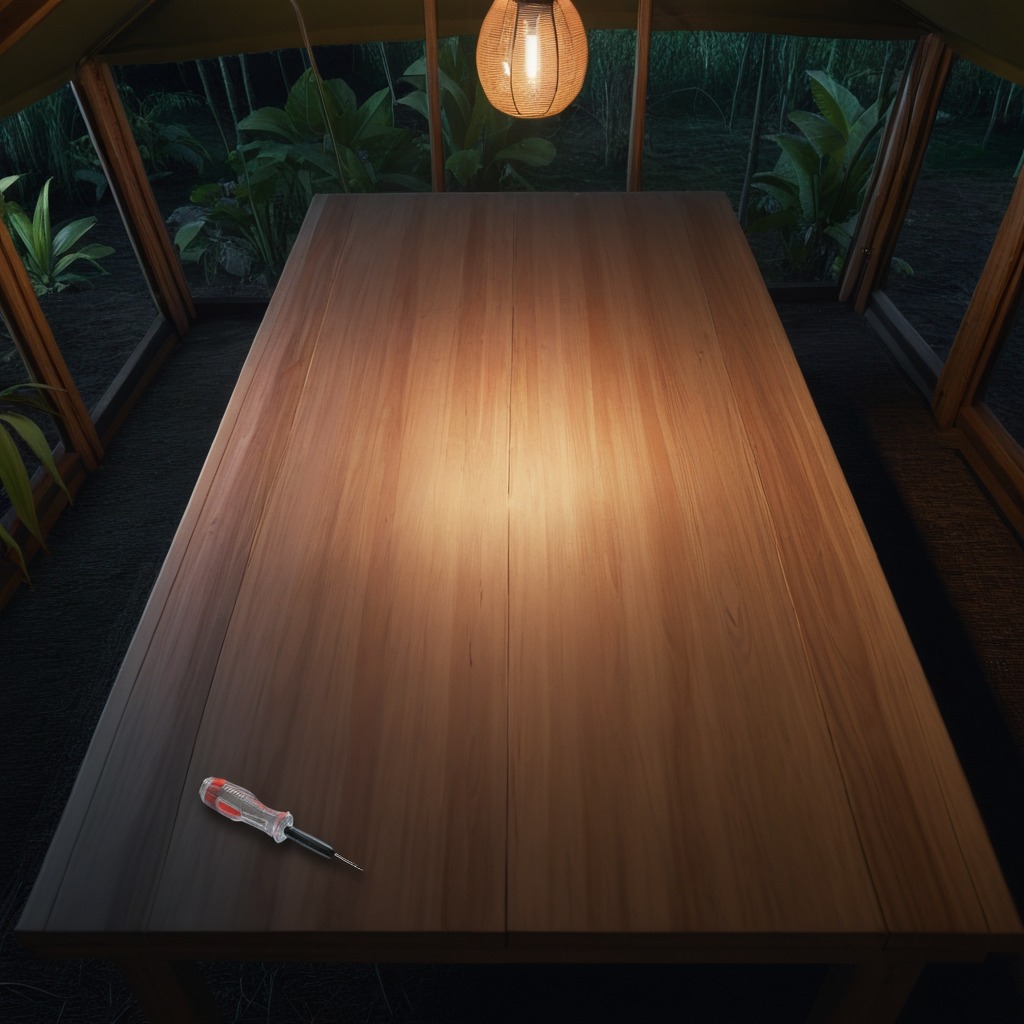
A screwdriver is lying on a wooden table inside a jungle field workshop tent at night.